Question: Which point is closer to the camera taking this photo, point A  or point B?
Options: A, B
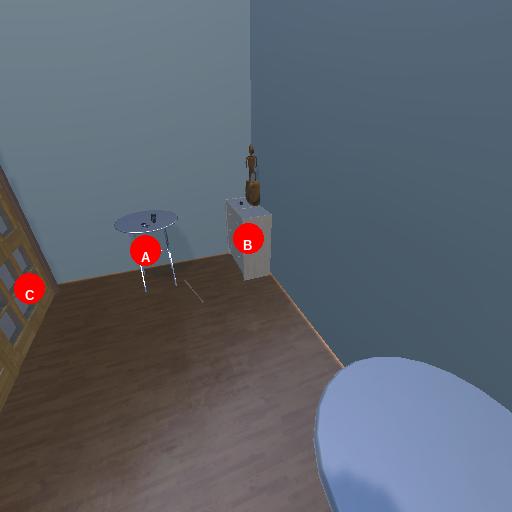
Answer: A